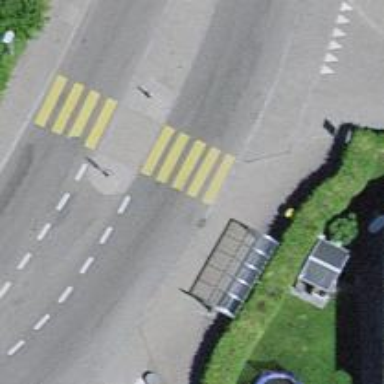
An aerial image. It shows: Platform for public transport on the road.